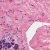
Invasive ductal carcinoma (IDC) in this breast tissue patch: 0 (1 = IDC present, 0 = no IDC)